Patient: sex M, age 60
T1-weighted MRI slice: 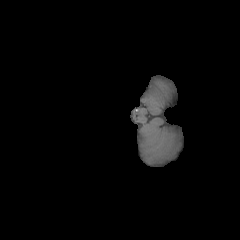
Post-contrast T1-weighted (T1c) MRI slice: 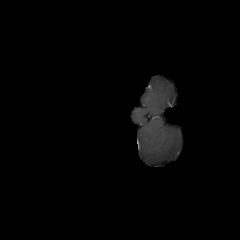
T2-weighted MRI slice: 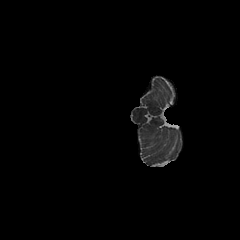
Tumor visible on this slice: no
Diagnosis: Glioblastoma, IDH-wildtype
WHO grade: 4